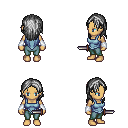
a pixel art fantasy rpg character, female body template, human, tanned skin, blue vest, teal pants, gray long hairstyle, white cloth bracers, dagger, four views (front, back, left, right), 2x2 character sprite sheet, small pixel art, hard edges, no anti-aliasing